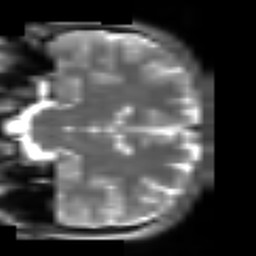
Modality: T2w
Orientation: coronal